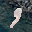
Label: 9